Aerial crown-view tile of a tropical tree (Barro Colorado Island, Panama), acquired 20240611:
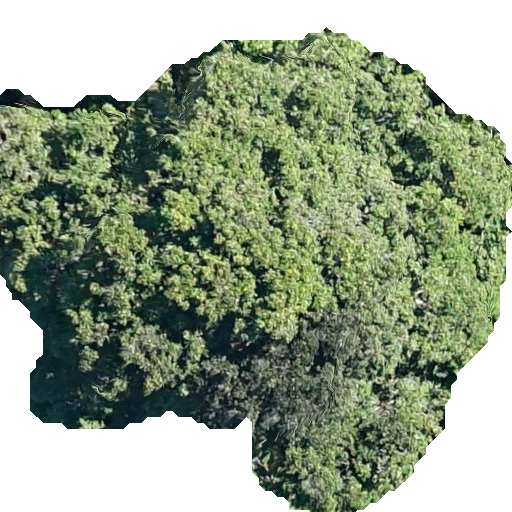
Species: Prioria copaifera
GBIF accepted scientific name: Prioria copaifera
Crown area: 284.969 m²